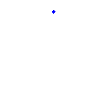
Particle: proton